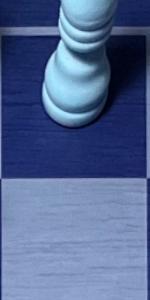
Label: Empty